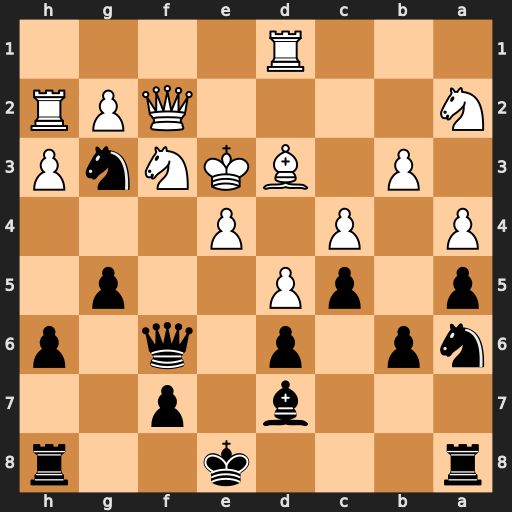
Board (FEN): r3k2r/3b1p2/np1p1q1p/p1pP2p1/P1P1P3/1P1BKNnP/N4QPR/3R4
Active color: b
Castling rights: kq
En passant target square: -
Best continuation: Qf4#